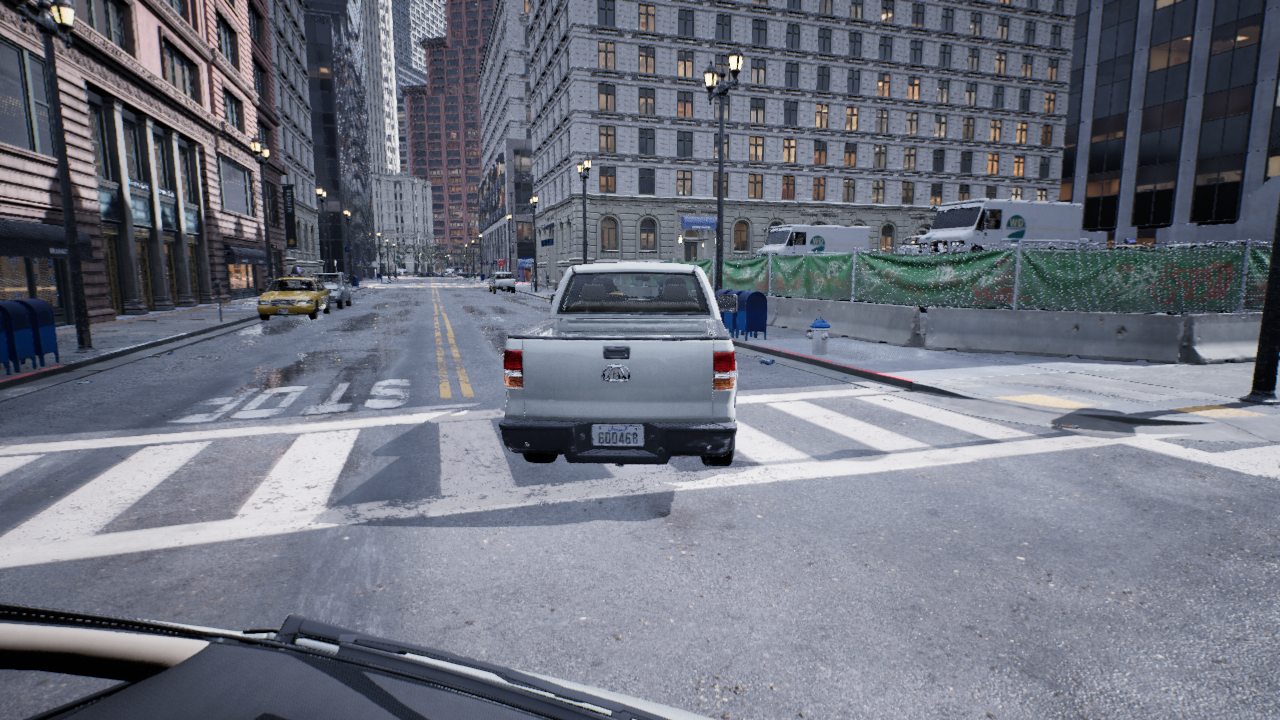
Venue: intersection
Lighting: overcast
Vehicle rig: pickup